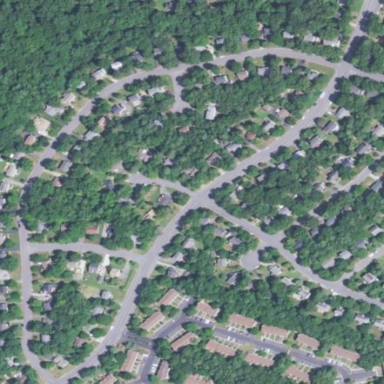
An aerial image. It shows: Residential area within neighborhood.